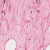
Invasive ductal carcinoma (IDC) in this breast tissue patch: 0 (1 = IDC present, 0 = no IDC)